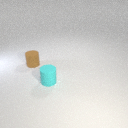
small cyan rubber cylinder to the right of small brown rubber cylinder